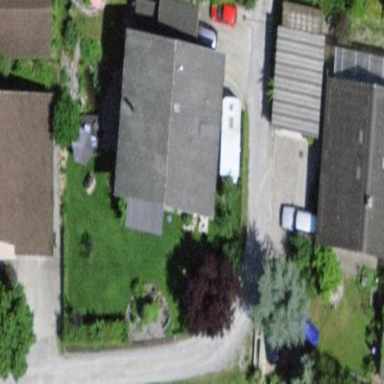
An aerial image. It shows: Simple and straightforward house.